Field crop: maize
Growth stage: 2
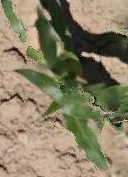
Species: maize